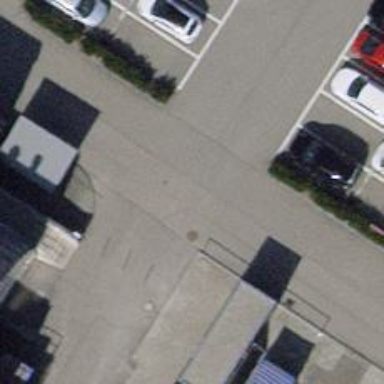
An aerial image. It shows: Road serving as parking aisle.